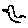
Label: bird